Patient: sex M, age 65
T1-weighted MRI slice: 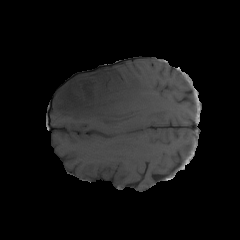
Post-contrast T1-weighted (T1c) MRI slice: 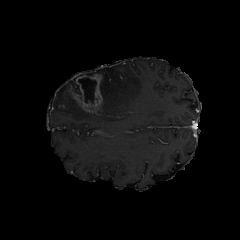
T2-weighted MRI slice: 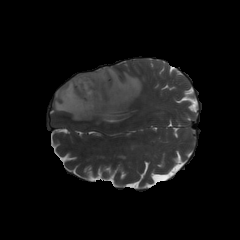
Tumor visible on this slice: yes
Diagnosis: Glioblastoma, IDH-wildtype
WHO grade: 4